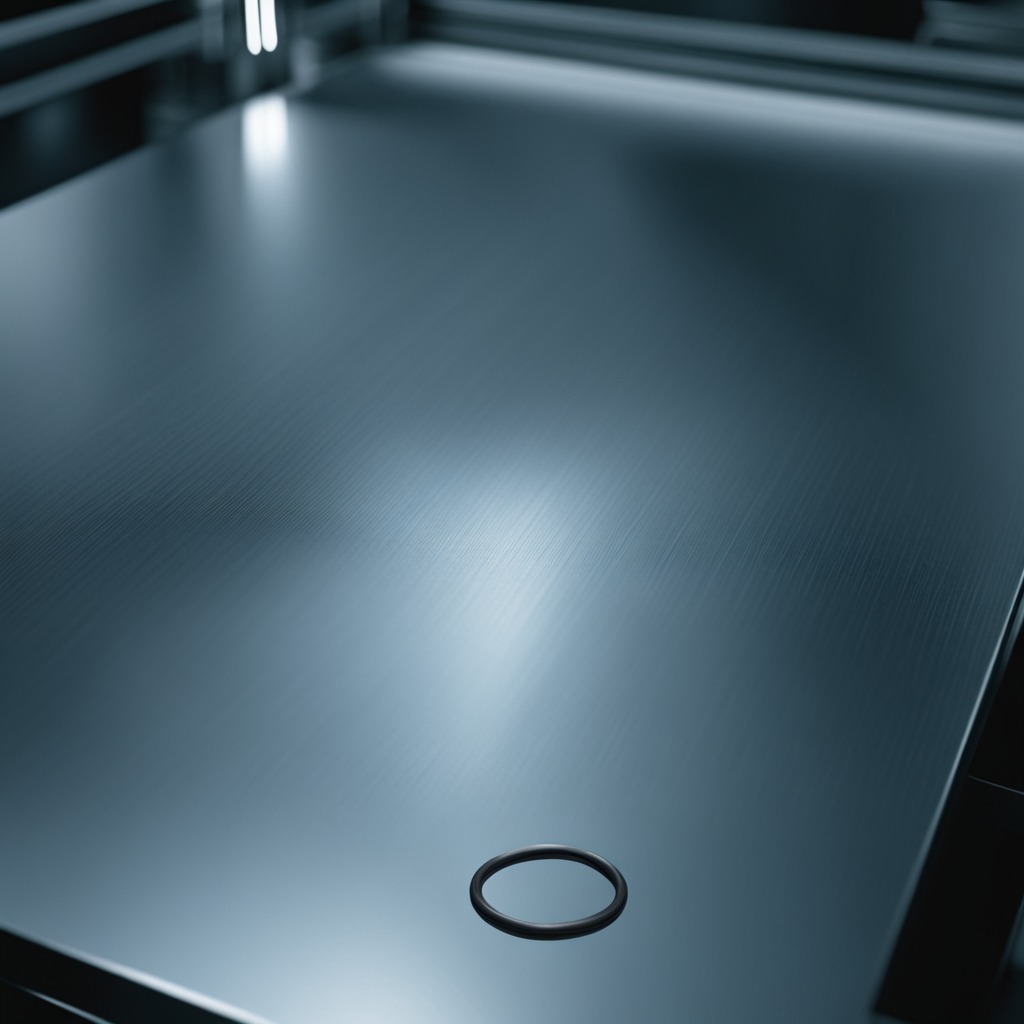
A rubber O-ring is lying on the metal table in a machine shop under fluorescent lights.